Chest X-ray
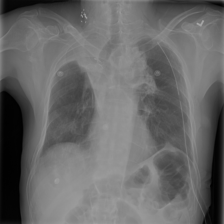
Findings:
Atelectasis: positive
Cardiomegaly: negative
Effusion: negative
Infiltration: negative
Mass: negative
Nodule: negative
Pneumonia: negative
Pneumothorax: negative
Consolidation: positive
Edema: negative
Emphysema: negative
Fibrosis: negative
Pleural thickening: negative
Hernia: negative